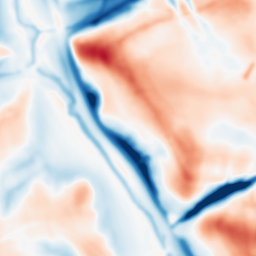
Category: multiscale
Decomposition family: dog_multiscale
Decomposition parameters: sigma_ratio: 2
n_scales: 3
base_sigma: 2
Upsampling method: sinc_hamming
Upsampling parameters: scale: 2
kernel_size: 16
Upsampling scale: 2